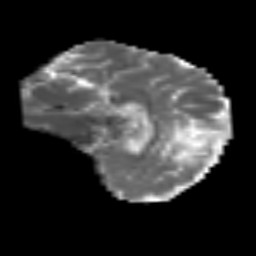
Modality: MD
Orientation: sagittal
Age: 54
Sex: male
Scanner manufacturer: siemens
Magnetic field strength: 3 T
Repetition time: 3.2 s
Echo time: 0.081 s